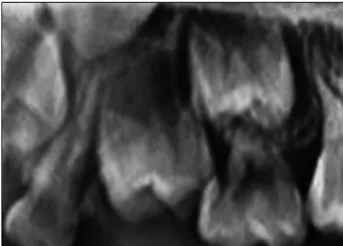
(A-D) are X-rays before treatment. (C,D) are x-ray images that show no root image in teeth 14 and 24.
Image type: radiology (x_ray)